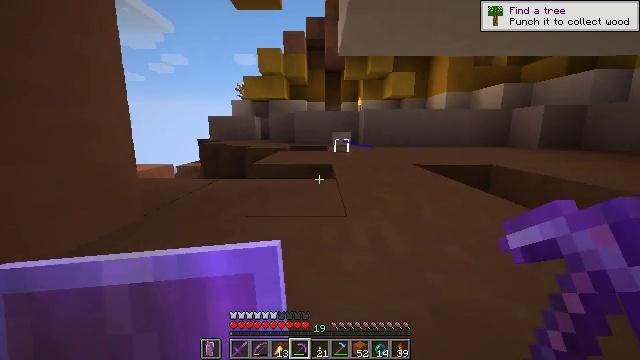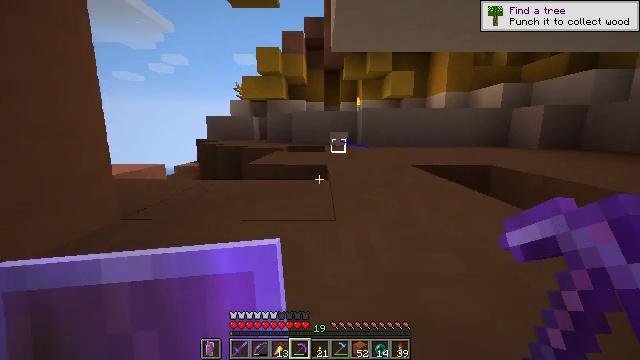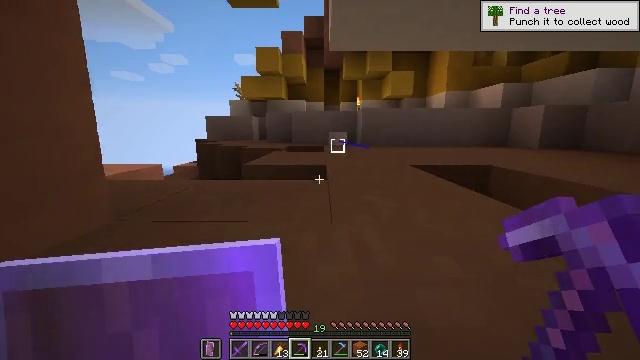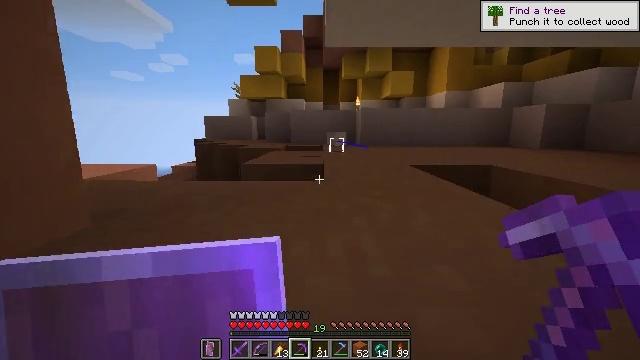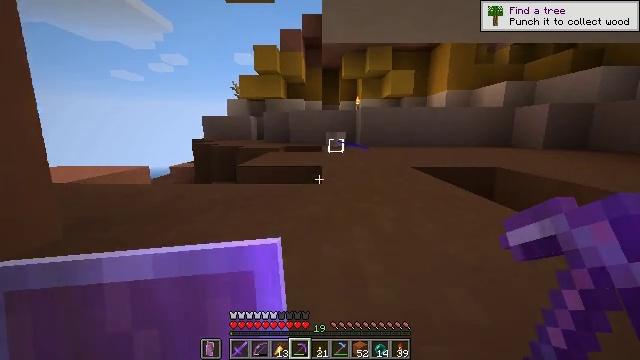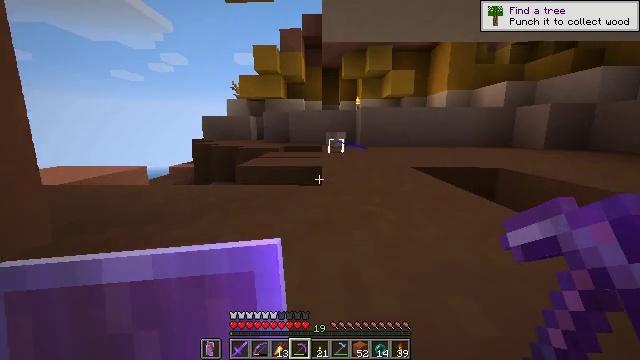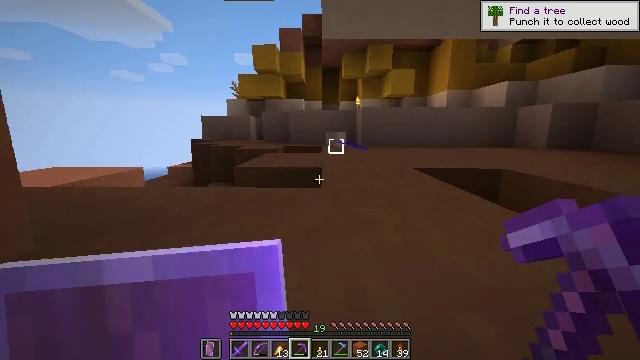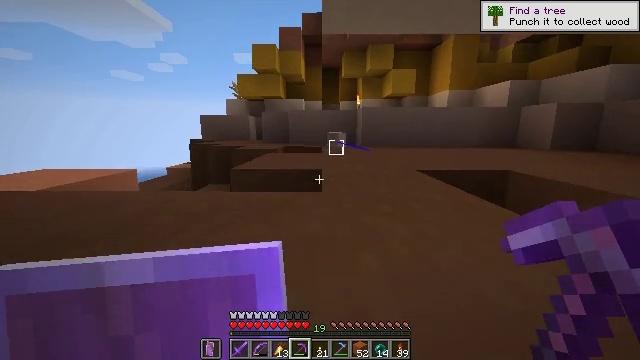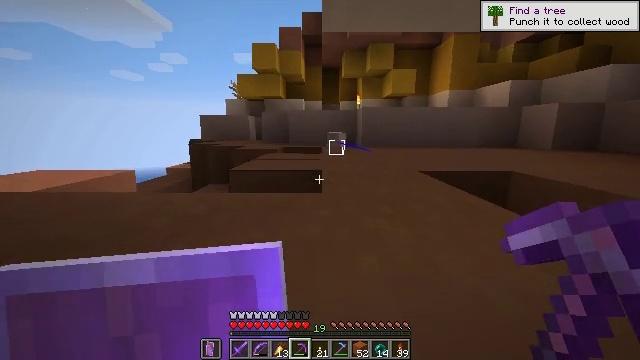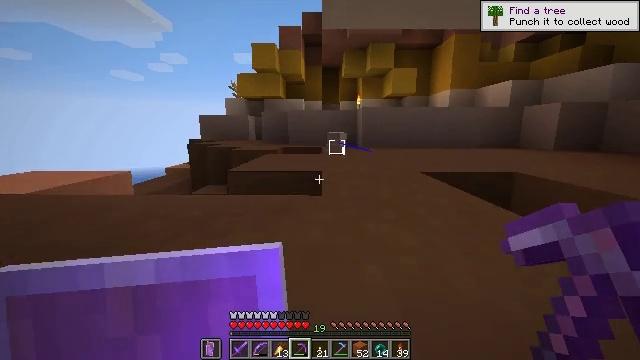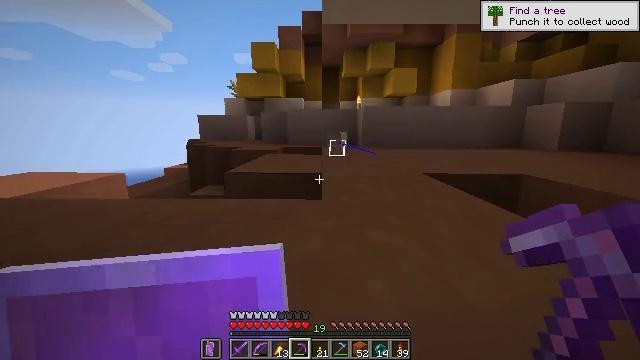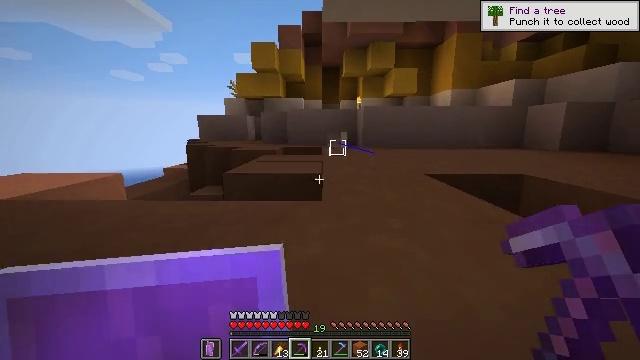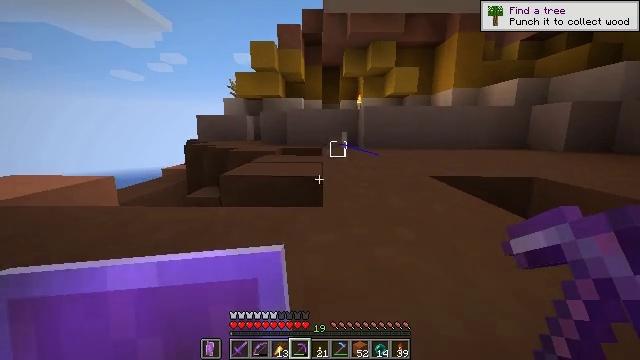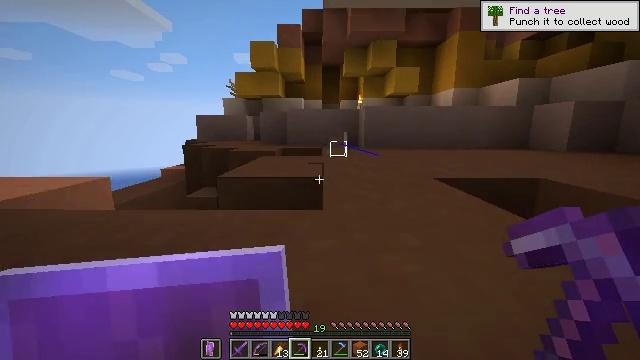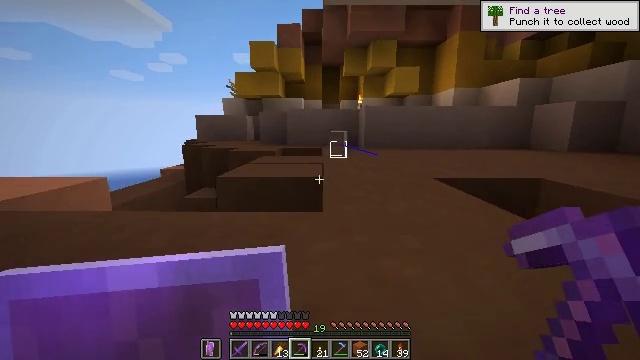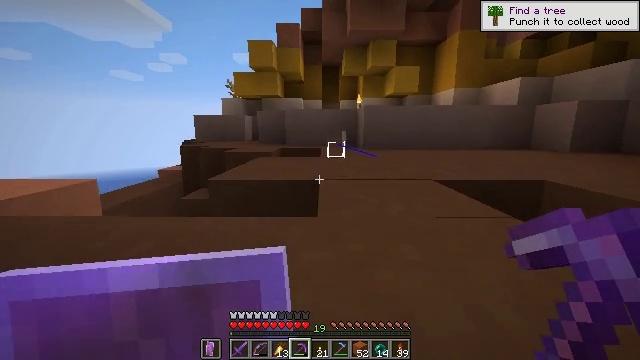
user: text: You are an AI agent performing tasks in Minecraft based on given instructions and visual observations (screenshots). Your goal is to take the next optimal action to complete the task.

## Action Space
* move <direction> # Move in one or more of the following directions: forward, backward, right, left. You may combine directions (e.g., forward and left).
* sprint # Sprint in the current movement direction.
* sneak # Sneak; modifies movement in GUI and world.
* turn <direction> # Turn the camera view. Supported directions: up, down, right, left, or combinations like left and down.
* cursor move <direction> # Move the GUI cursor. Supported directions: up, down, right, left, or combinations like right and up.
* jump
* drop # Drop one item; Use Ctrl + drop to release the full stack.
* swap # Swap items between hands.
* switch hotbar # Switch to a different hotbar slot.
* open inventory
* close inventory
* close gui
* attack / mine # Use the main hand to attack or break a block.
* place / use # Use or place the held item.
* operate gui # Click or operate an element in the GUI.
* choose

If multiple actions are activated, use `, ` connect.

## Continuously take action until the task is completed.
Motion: motion action
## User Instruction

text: Pick up white terracotta by mining.
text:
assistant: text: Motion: move forward and move right
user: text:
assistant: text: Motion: move forward
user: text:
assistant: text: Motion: move forward
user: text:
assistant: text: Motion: move forward
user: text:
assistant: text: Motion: move forward
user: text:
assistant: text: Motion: move forward
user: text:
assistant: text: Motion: move forward
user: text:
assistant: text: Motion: move forward
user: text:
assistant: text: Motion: move forward
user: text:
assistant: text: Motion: move forward
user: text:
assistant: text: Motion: move forward
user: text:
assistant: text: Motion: move forward
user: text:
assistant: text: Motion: move forward
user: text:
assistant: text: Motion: move forward and move right
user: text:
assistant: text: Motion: move forward and move right
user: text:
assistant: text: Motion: move forward and move right
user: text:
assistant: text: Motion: move forward and move right
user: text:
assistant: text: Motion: move forward
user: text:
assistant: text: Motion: move forward
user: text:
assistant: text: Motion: move forward
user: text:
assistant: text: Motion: move forward
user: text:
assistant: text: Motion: move forward
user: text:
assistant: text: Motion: move forward
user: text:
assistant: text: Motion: move forward
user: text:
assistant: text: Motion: move forward
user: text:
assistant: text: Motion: move forward
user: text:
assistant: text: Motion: move forward
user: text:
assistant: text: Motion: move forward
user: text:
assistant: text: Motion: move forward
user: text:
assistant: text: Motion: move forward